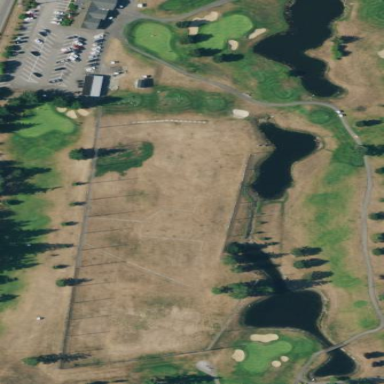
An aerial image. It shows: Driving range for golf practice.